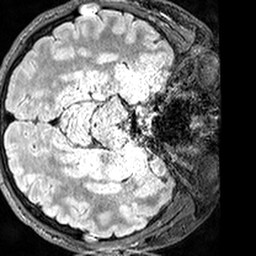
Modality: FLAIR
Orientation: axial
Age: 22
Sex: male
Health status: healthy
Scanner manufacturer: siemens
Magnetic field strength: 3 T
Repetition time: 5 s
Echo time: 0.388 s